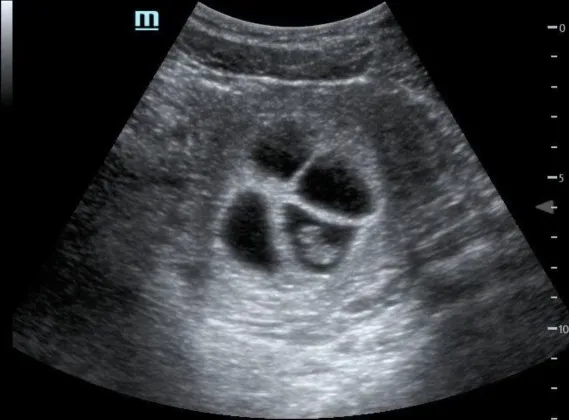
Left inferior fetal pole.
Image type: radiology (ultrasound)